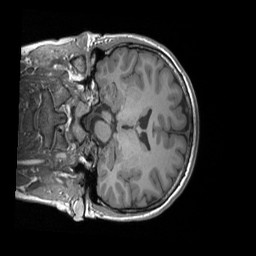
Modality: T1w
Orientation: coronal
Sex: female
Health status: ill
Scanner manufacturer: siemens
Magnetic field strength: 3 T
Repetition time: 1.66 s
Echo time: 0.00254 s